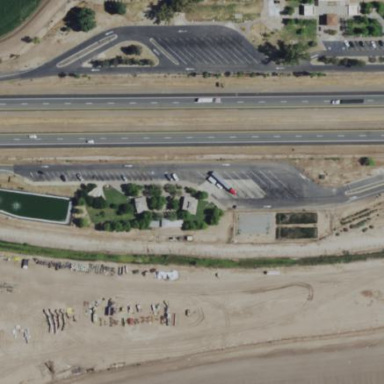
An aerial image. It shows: Rest area along the road.